Question: Currently I already have a Context menu setup that is triggered when right clicking on highlighted text, but I'd like to make it a bit more advanced with more options for the menu.
What I'm wanting is basically what LastPass has here:

Where you right click the main menu option, and more options will pop up.
How can I do this?
My current code is below
'''
var contextMenuItem = {
"id": "123",
"title": "Title",
"contexts": ["selection"]
}
chrome.contextMenus.create(contextMenuItem);
chrome.contextMenus.onClicked.addListener(onClickHandler);
function onClickHandler(info, tab) {
console.log(info.selectionText);
};
'''
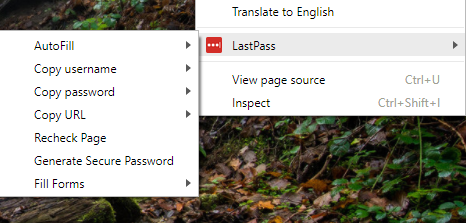
Answer: 1. get the permissions in manifest.json
1. chrome.contentMenus.create func
1. done